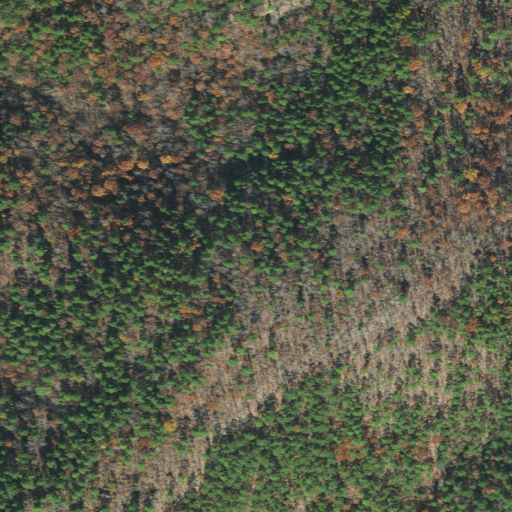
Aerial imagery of mountain in Arkansas named Rocky Creek Mountain containing evergreen forest, deciduous forest, and mixed forest